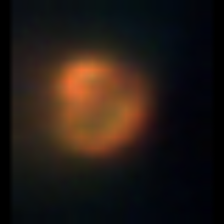
Taxon: NanoPlankton
Group: Other